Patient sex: F
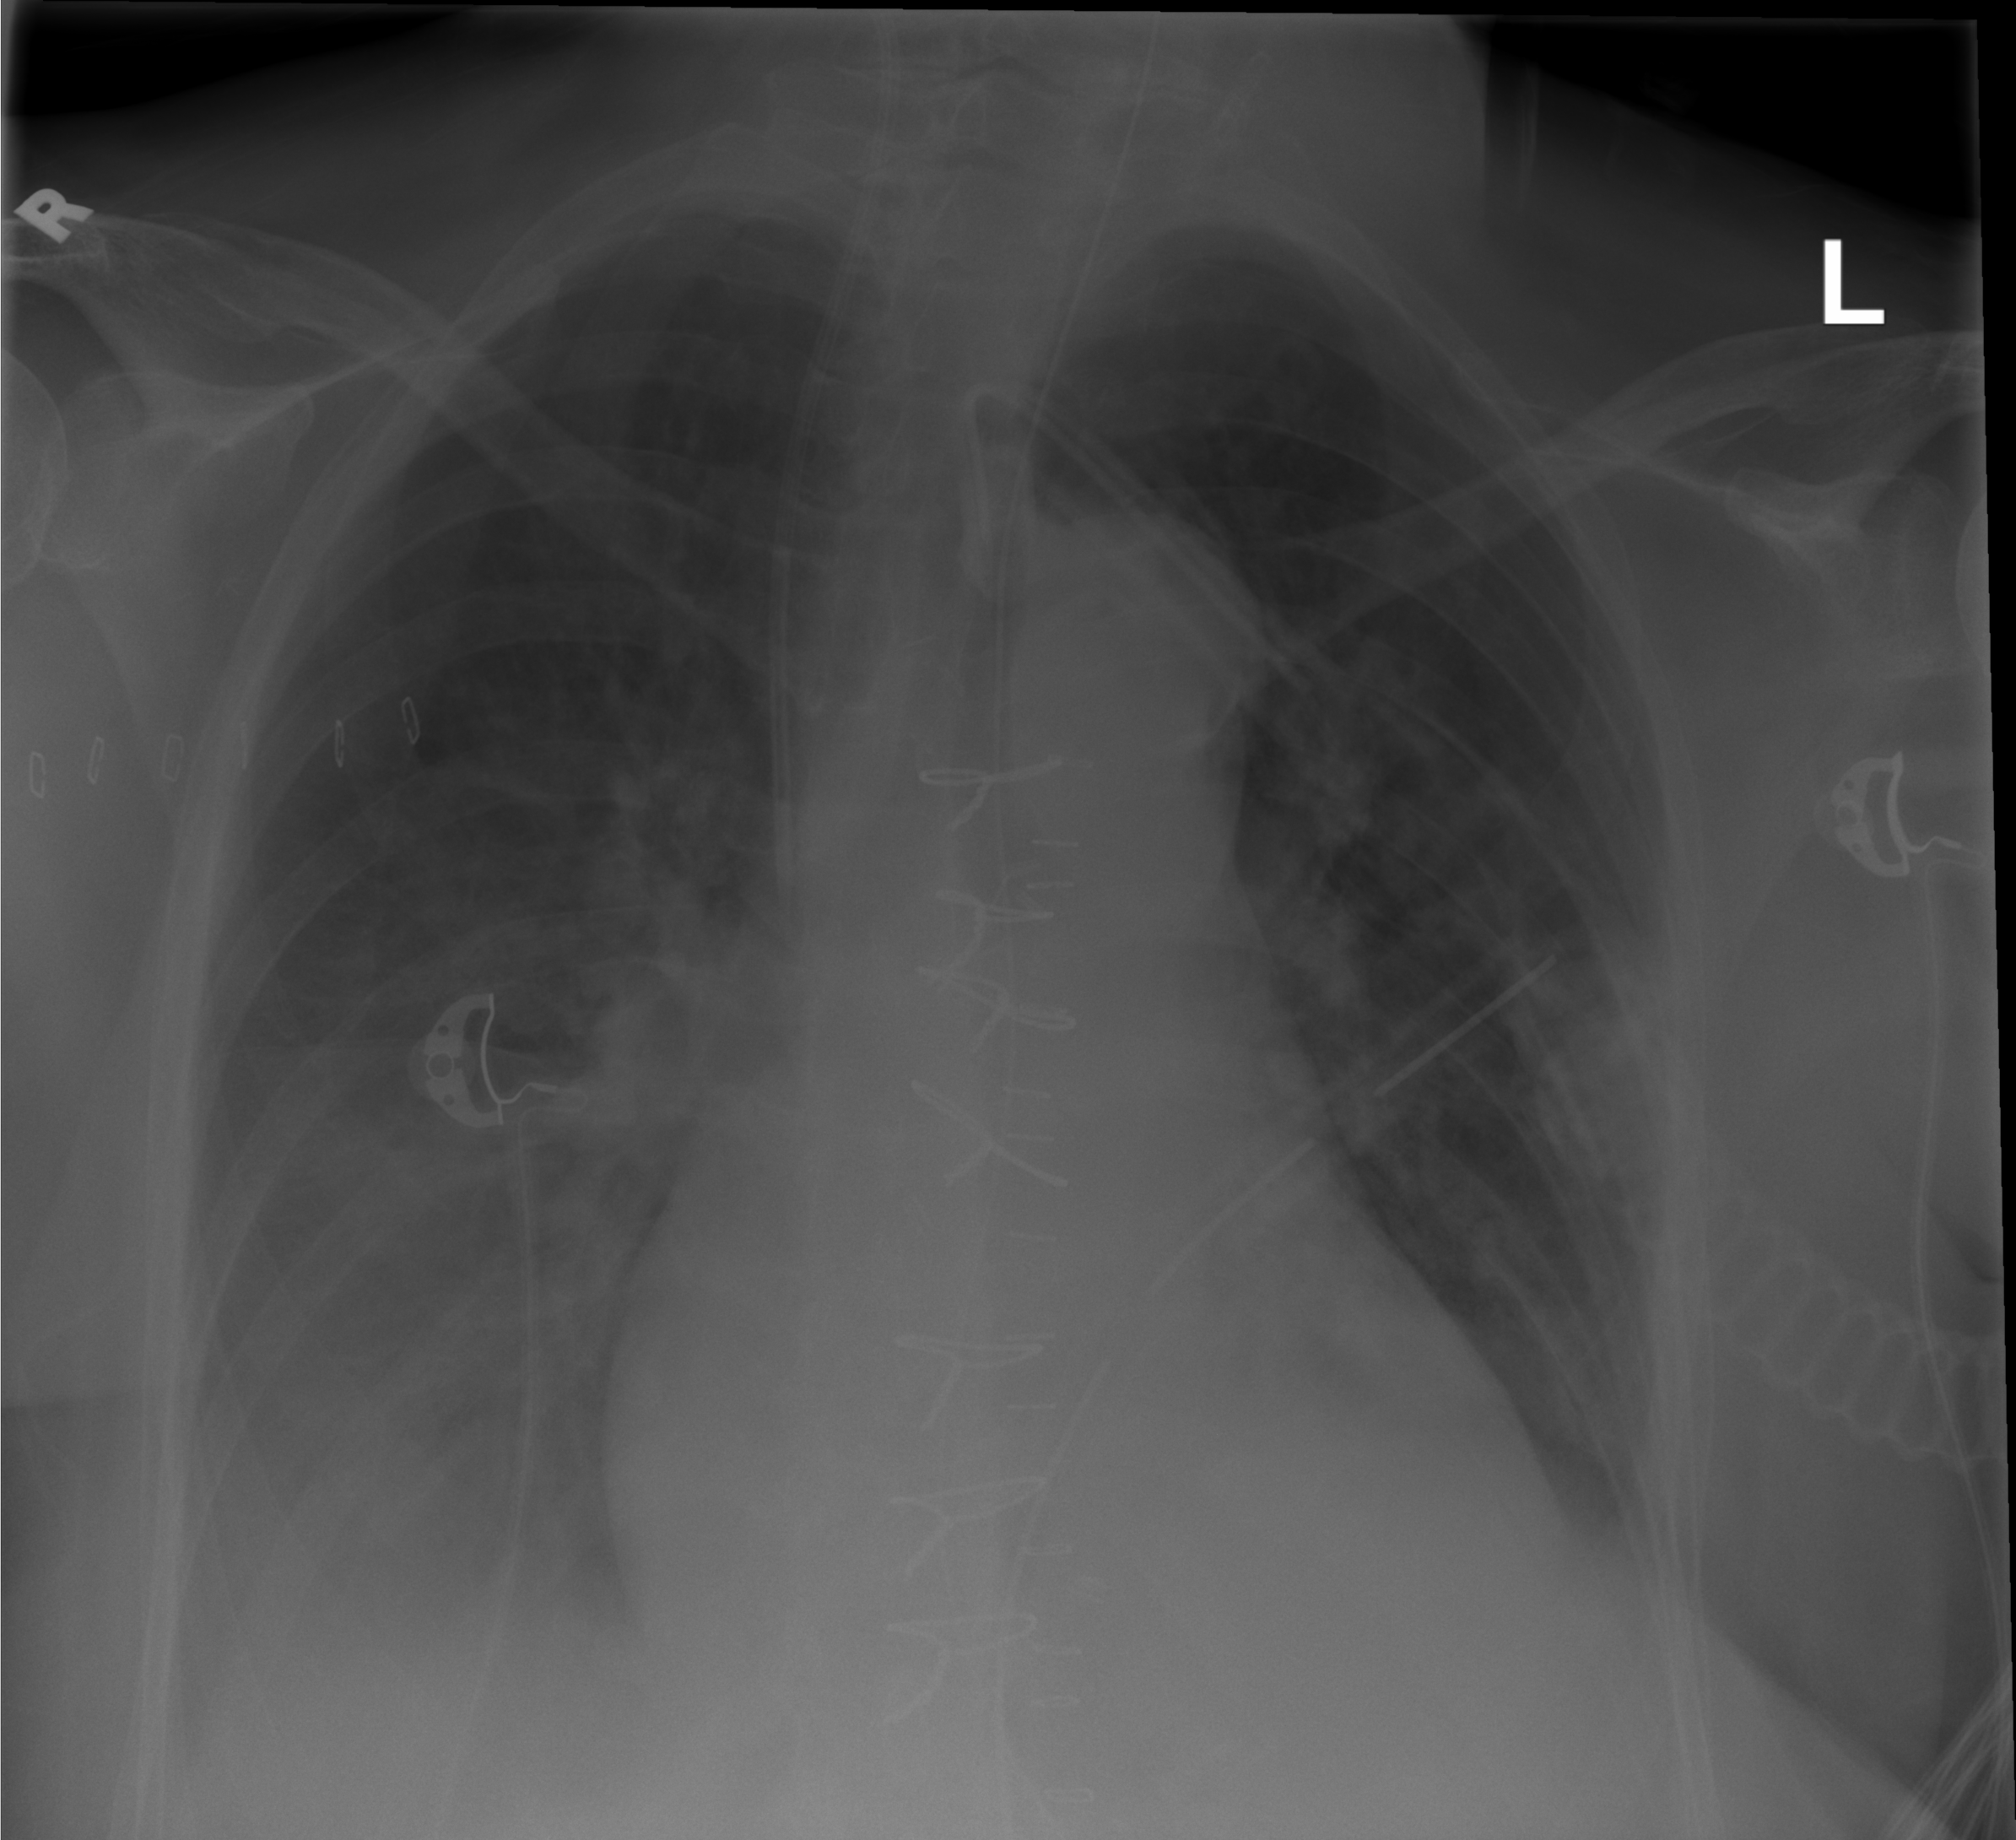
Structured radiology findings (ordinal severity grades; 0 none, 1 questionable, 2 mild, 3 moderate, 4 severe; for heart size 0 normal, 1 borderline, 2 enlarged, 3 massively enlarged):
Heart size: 2
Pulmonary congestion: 0
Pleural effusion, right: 2
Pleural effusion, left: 2
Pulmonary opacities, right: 0
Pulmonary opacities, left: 0
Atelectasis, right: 2
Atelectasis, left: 2